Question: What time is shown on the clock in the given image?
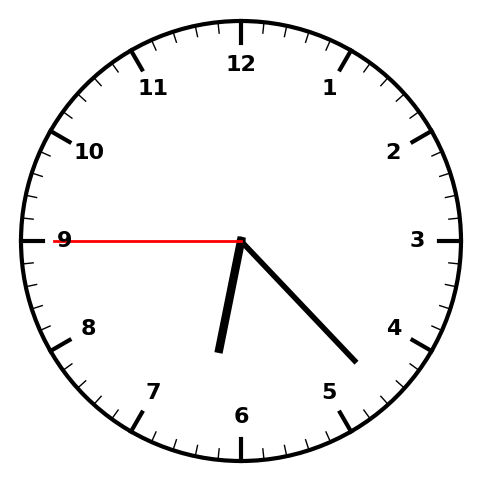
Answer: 06:22:45